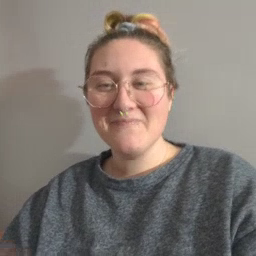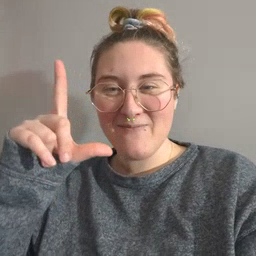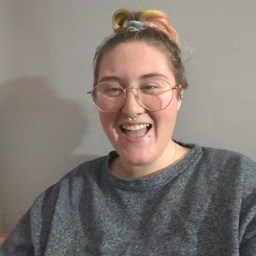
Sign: awake